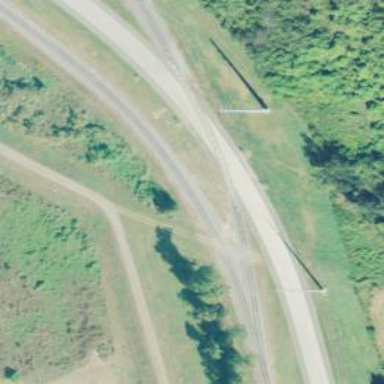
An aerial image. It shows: Railway spur service.